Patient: sex F, age 48
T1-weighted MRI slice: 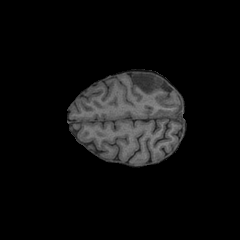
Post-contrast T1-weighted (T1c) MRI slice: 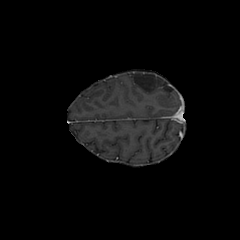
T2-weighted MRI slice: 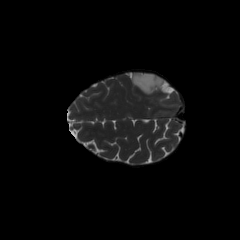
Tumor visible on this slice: yes
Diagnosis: Astrocytoma, IDH-mutant
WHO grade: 3